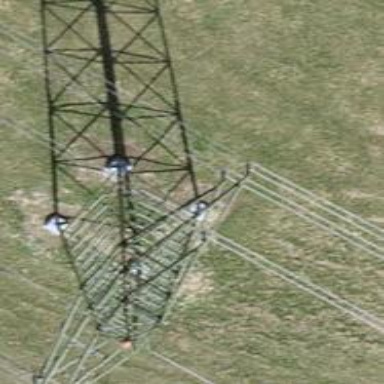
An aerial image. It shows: Towering power structure.